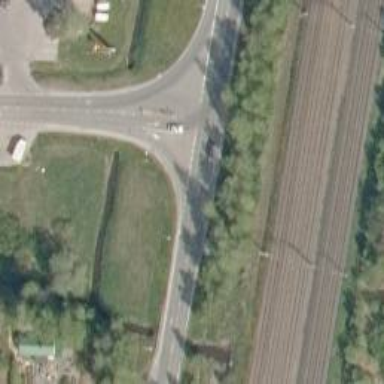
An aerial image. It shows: Road with "give way" sign.